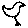
Label: bird